Question: I have this Jquery slider plugin for Wordpress, and it's just the jquery cycle plugin by Malsup.
Anyway, I added a caption in each slide. I just can't find a color that shows clearly in each slide. So I made a semi-transparent (50% opacity) png in Photoshop, 5px x 5 px. Currently, my CSS looks like this:
'''
.homepage-slides p {
background: transparent url('images/title-bg.png') repeat top left;
bottom: 0;
left: 0;
color: #000000;
font-size: 12px;
font-weight: bold;
margin: 0;
padding: 5px;
position: absolute;
text-align: left;
width: 100%;
}
'''
I also tried using an absolute path to the png, but no go. Here's the result:

As you can see, the caption in the bottom is almost impossible to read. It'd be cool if I could find a way to have like ... this semi-transparent, yellow rectangular box and then have the black caption inside that box, so you could read the caption. Any help with this would be truly appreciated!
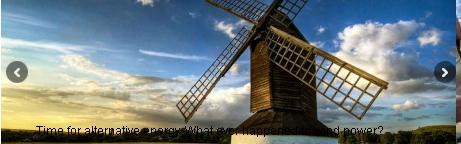
Answer: I'd recommend not using images. One reason is that png images with transparent backgrounds don't have transparency in some browsers (I know it maybe only older browsers but still).
Another reason. The image wont be positioned 100% of the background in your script.
I personally like using CSS made backgrounds as they pretty much cover all browsers types. Here's my background example for you :)
'''
background:rgba(200,200,200,0.5); //50% silver-ish background.
'''
You could use an opacity. But I wouldn't recommend that as it would effect the content in your 'p' element as well as. I believe using an alpha filter would do the same but it's been a while since I've used them.
Here's a further example for you :)
'''
background:linear-gradient(top, rgba(0,0,0,0) 0%, rgba(70,70,70,0.5) 30%, rgba(200,200,200,0.5) 100%);
//from top to bottom 100% transparent black.
//Very dark grey 50% transparent at 30% from the top of the element.
//Silver-ish 100% at the bottom at 50% transparency.
'''
using the webkit extensions respectively for the above example :)
I hope this helps.